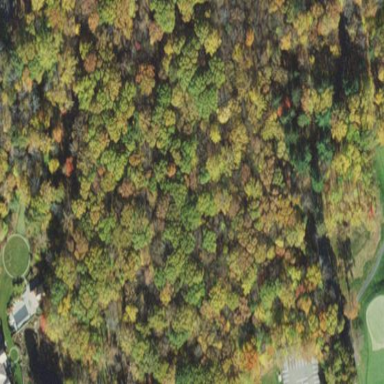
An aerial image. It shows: Existing Preserved Open Space in the woodland area.